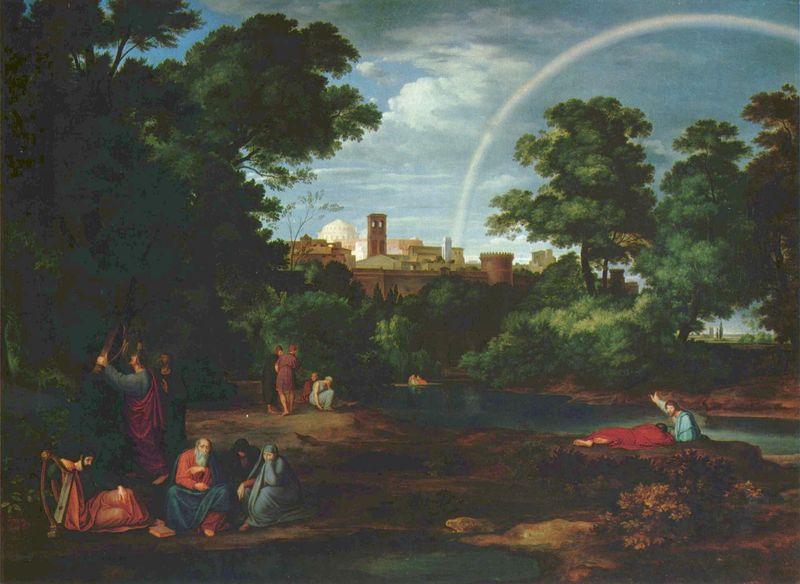
Titel: Die Juden in der Babylonischen Gefangenschaft
Künstler: Ferdinand Olivier
Standort: Lübeck
Institution: Behnhaus
Schlagwörter: baum, blau, blätter, dunkel, gemälde, gruppe, hand, himmel, laub, mann, schatten, umhang, wasser, weiß, wolken, baden, bäume, fluss, frauen, grün, kirchturm, landschaft, menschen, mädchen, ocker, see, sitzen, stadt, teich, ufer, äste, abend, braun, fenster, frau, hell, holz, kleid, kleider, licht, männer, orange, schwarz, szene, ölbild, gebäude, haus, park, rot, wiese, wolke, beige, bart, bärte, arm, barock, bibel, falten, stehen, stein, steine, trauer, instrument, öl, bach, erde, horizont, häuser, natur, strauch, zweige, busch, büsche, gewässer, kirche, sonne, sträucher, boden, gewand, mantel, gewänder, kind, mutter, vater, blatt, musik, musiker, wald, rund, turm, garten, pfütze, sommer, ruhe, liegen, bogen, italien, mittag, dorf, dächer, mauer, lila, tag, violett, landschaftsmalerei, idylle, pause, rast, kuppel, romantik, ölgemälde, junge, zeigen, nazarener, abendstimmung, gruppen, regen, buch, burg, kuppeln, orient, türme, idyll, festung, barfuß, rom, halbkreis, entspannung, jesus, toga, geäst, laubwald, wanderer, laubbäume, menschengruppe, stadtmauer, antikisierend, tempel, deuten, harfe, jünger, maria, verschleiert, leier, petrus, antikisch, lager, winken, pastorale, flussufer, regenbogen, lagern, burganlage, juden, peter, pilger, apostel, musikanten, lorrain, babylon, stadtanlage, raseen, anike, ba, #menschen, orinet, hrafe